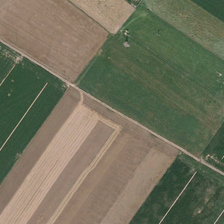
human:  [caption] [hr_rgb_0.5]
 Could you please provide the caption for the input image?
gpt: a road was built around the farm .

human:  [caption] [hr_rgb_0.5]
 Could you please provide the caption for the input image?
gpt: a house was built on a bare land .

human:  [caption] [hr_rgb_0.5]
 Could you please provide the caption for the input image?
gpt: a house was built on a bare land .

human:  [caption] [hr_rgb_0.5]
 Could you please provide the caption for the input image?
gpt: a road was built around the farm .

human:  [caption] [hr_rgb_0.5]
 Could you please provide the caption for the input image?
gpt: a road was built around the farm .